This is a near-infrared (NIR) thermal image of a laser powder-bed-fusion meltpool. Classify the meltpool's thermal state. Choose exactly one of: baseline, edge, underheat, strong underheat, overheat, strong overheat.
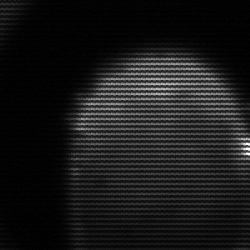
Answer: edge